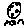
Label: moon